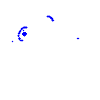
Particle: proton